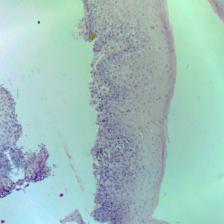
Diagnosis: Normal